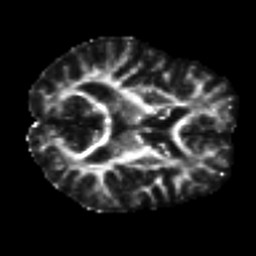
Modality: FA
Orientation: axial
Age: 49
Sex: female
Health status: ill
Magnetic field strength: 3 T
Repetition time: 8.4 s
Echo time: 0.0926 s